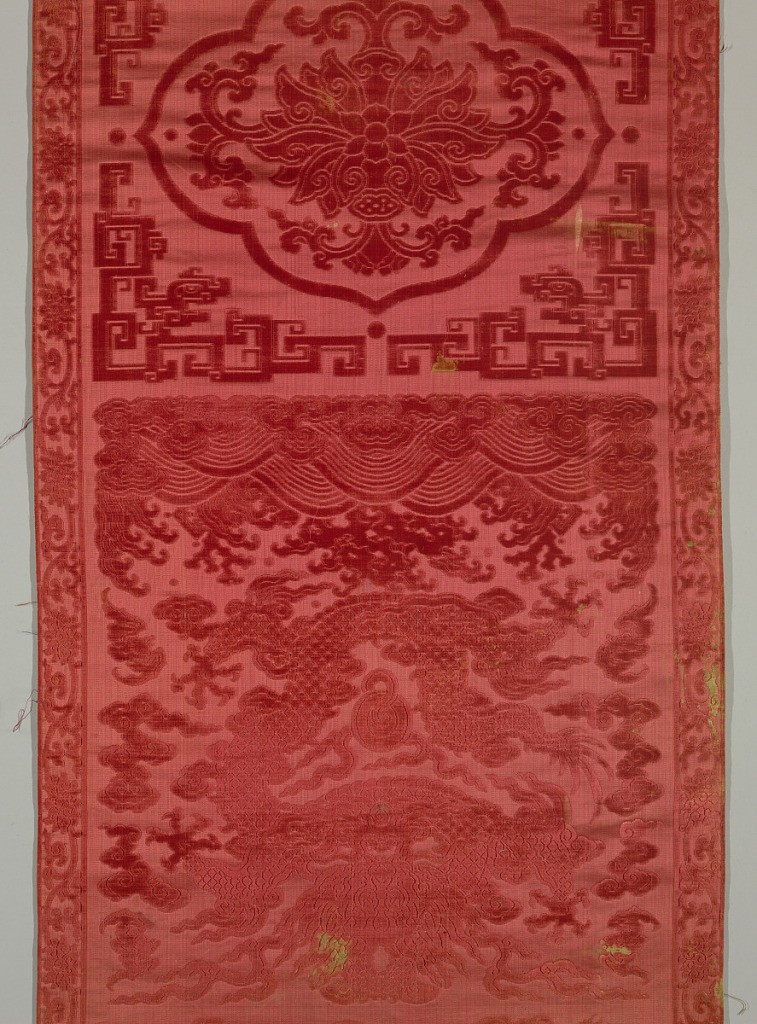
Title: Panels
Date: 19th century
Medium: silk Technique: cut supplementary warp pile (velvet) in a satin weave foundation
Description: Four vertical panels of red velvet in a design of dragon, clouds, bats, waves, spray flaming jewels, etc. Ground of satin and lined with blue figured silk.